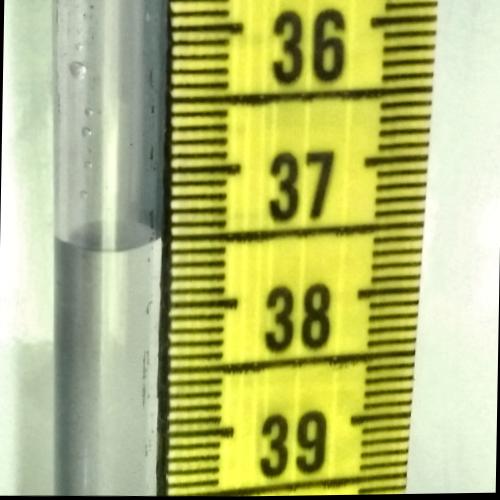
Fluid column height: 37.5 cm